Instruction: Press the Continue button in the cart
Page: cart
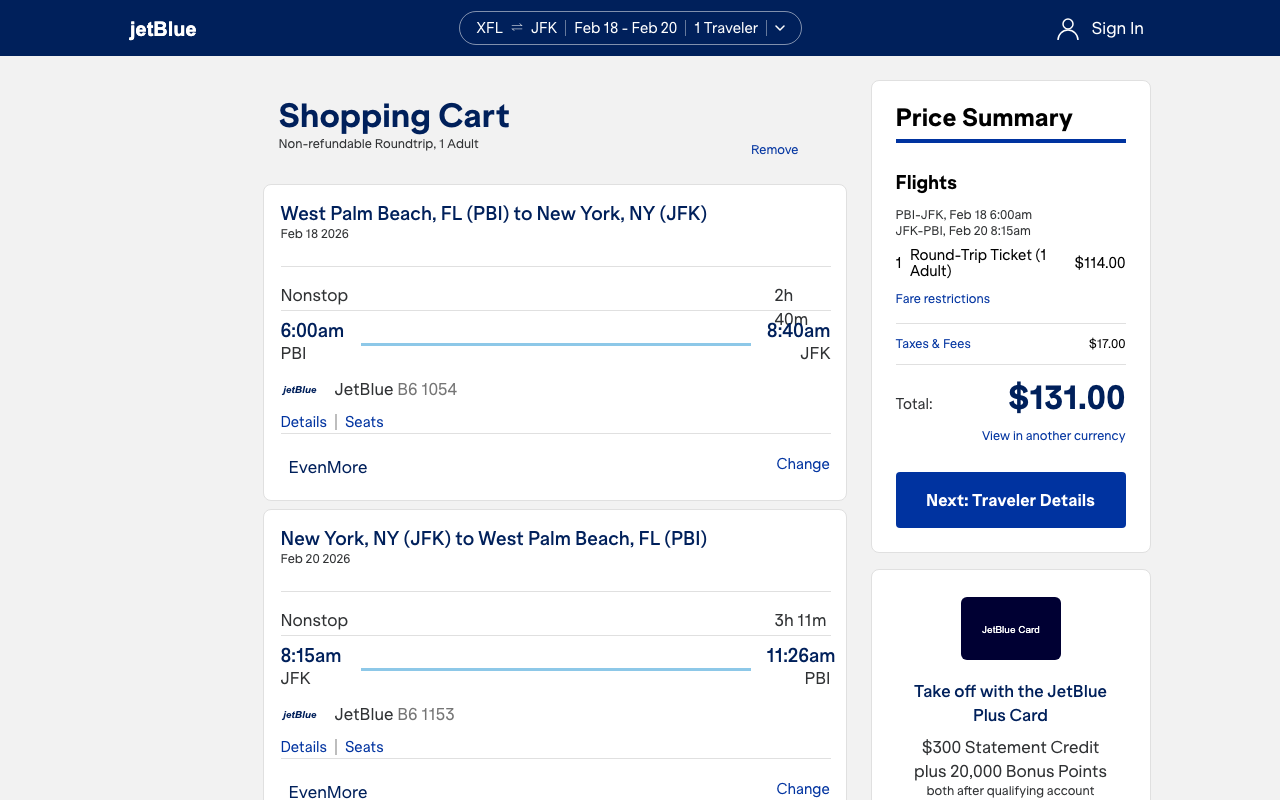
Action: click